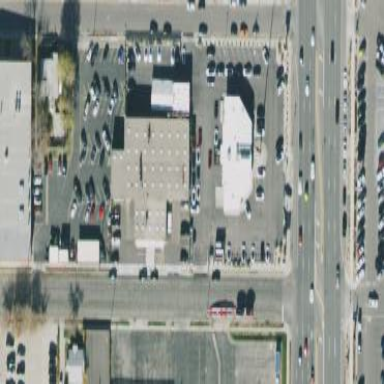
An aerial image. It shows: Sidewalk.